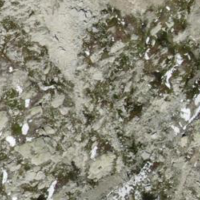
EUNIS habitat code: 48
Species observed at this site:
Oenanthe oenanthe
Monticola saxatilis
Aquila chrysaetos
Anthus spinoletta
Phoenicurus ochruros
Nucifraga caryocatactes
Pyrrhocorax graculus
Falco tinnunculus
Corvus corax
Motacilla alba
Lagopus muta